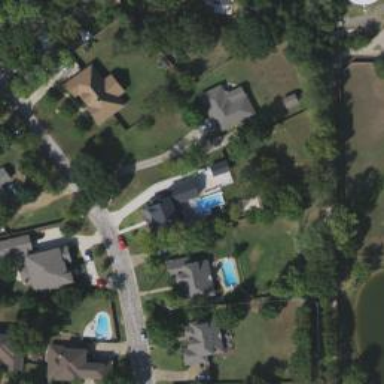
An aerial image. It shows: Driveway.